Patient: sex M, age 59
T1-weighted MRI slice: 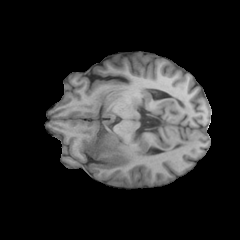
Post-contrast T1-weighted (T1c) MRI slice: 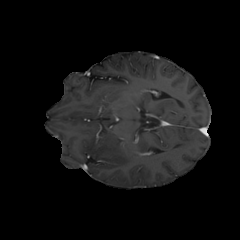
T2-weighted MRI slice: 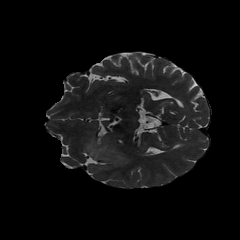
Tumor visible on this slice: yes
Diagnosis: Astrocytoma, IDH-wildtype
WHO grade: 3